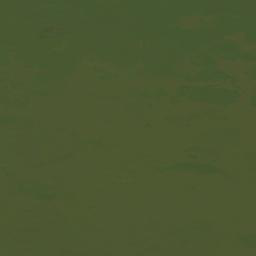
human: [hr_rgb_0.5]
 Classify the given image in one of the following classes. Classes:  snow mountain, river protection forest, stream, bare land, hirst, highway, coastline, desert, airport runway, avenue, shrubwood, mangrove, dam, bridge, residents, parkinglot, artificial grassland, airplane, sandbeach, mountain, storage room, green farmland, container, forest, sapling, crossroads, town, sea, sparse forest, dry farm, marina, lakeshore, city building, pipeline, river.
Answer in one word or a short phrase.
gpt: sea